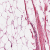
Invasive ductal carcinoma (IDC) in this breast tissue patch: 0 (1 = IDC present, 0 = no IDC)